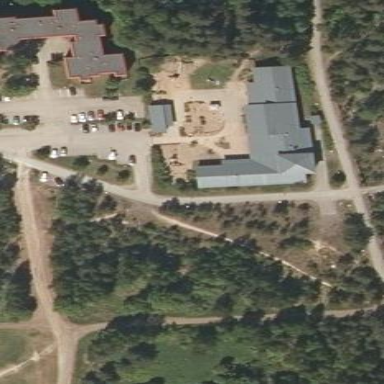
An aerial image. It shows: Kindergarten.